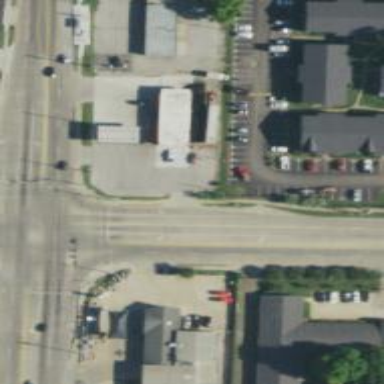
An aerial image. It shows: Tertiary road with separate sidewalk.